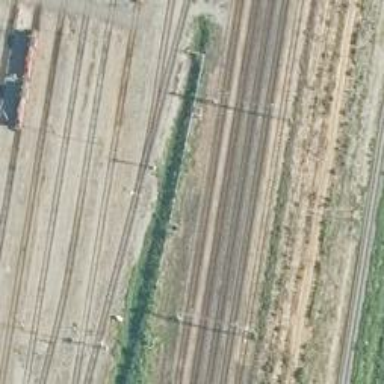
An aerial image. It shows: Rail yard with electrified contact lines for the trains.